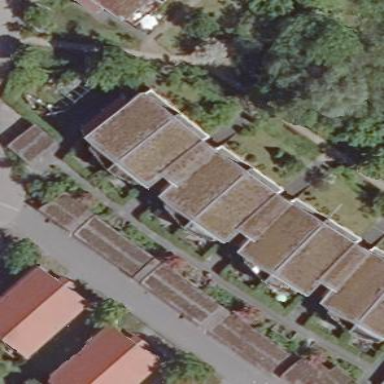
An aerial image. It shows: Image showing building with apartments.